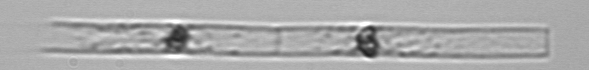
Label: Dactyliosolen_blavyanus